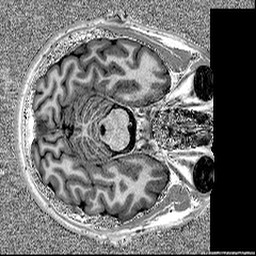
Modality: MP2RAGE
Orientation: axial
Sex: male